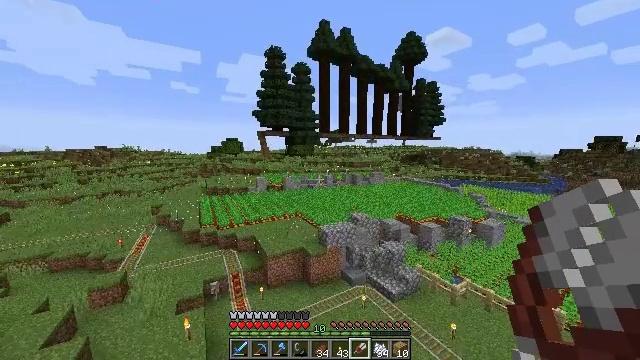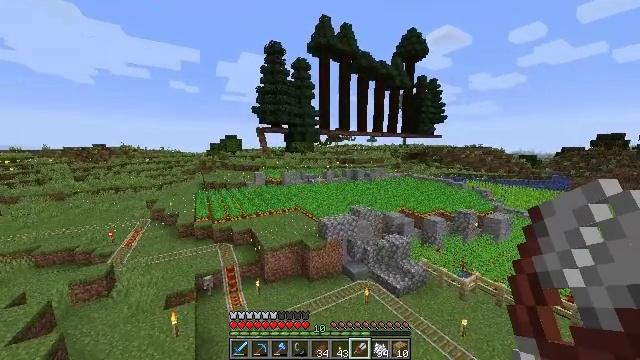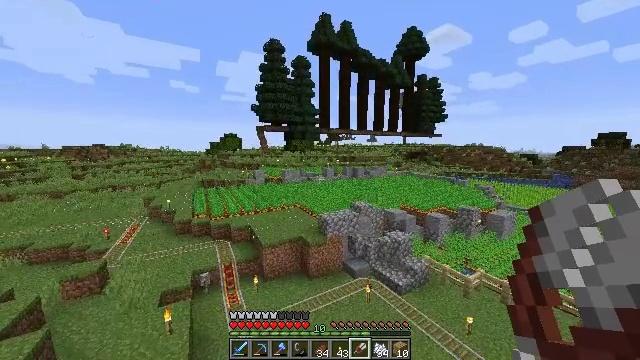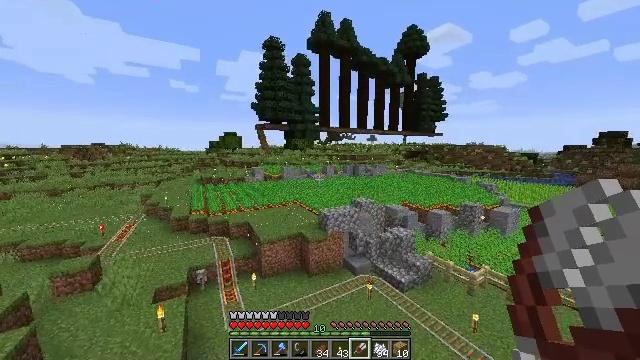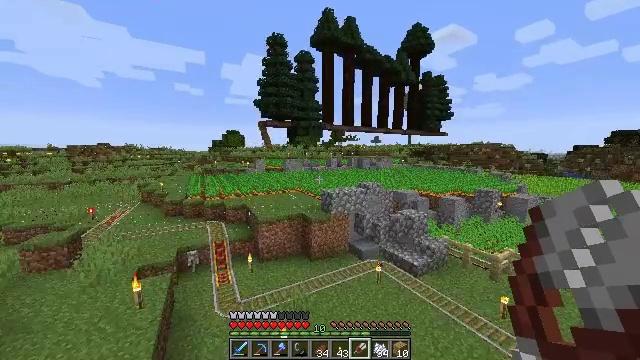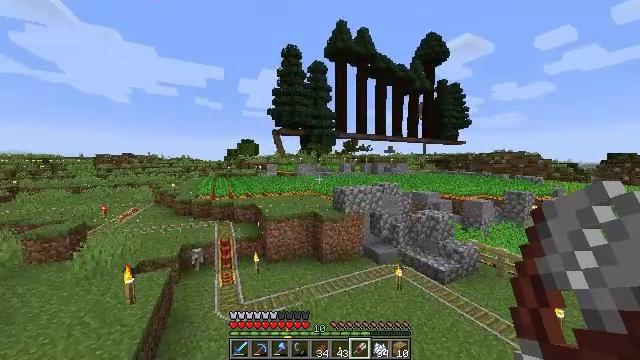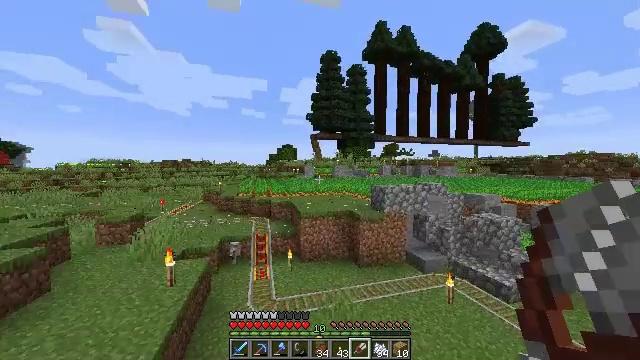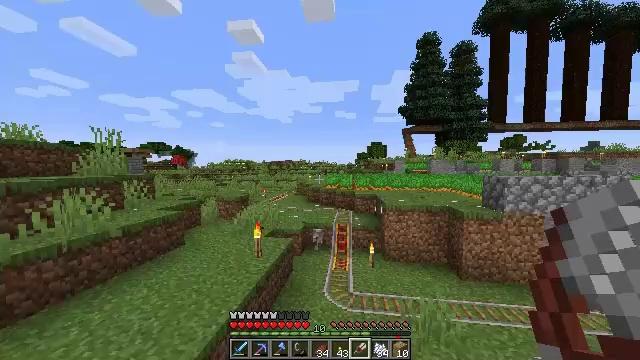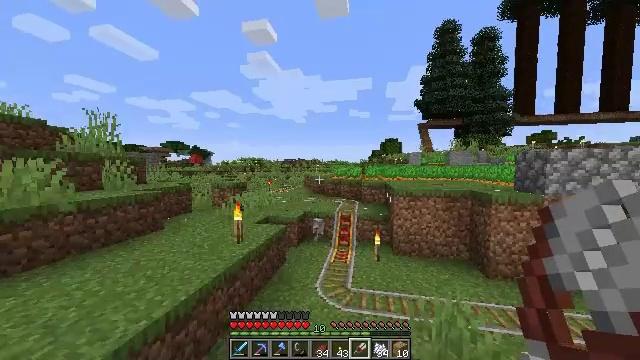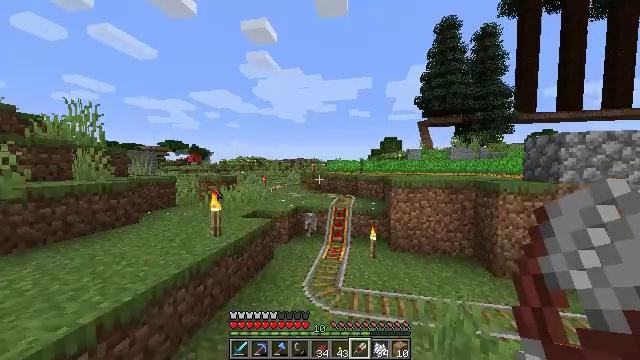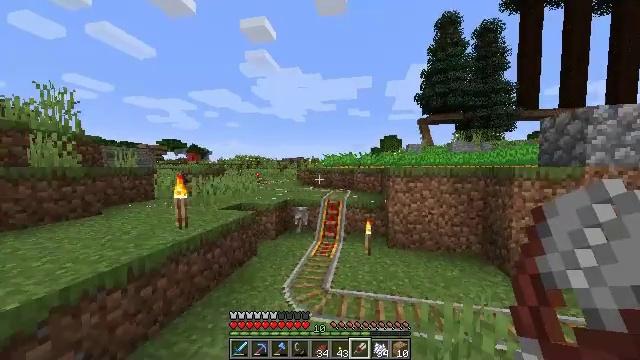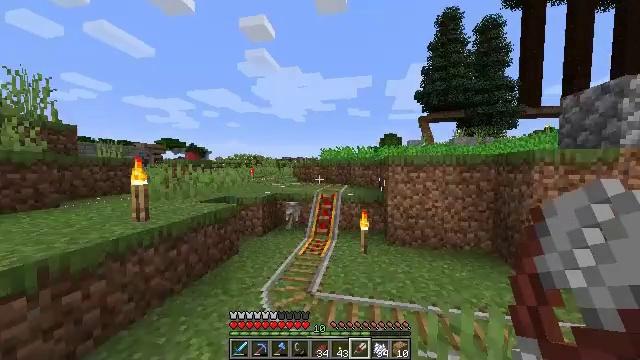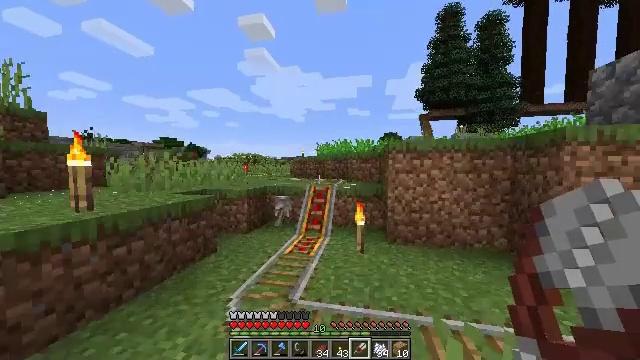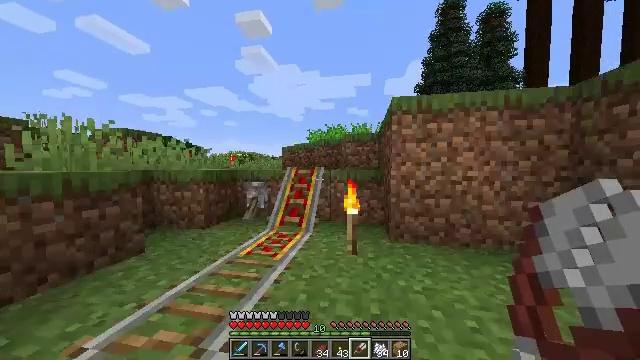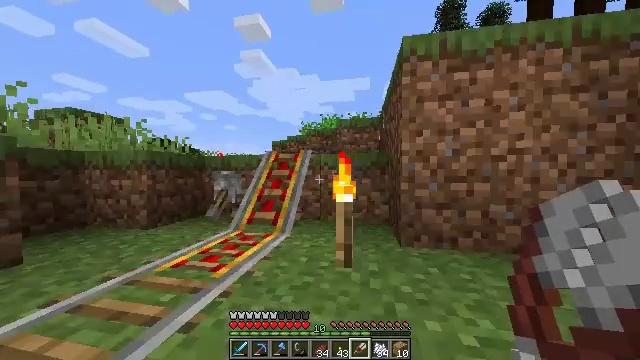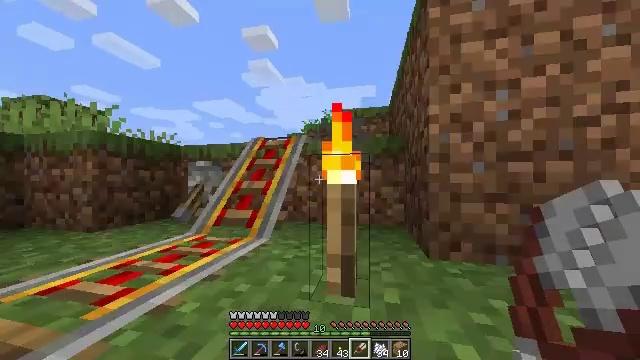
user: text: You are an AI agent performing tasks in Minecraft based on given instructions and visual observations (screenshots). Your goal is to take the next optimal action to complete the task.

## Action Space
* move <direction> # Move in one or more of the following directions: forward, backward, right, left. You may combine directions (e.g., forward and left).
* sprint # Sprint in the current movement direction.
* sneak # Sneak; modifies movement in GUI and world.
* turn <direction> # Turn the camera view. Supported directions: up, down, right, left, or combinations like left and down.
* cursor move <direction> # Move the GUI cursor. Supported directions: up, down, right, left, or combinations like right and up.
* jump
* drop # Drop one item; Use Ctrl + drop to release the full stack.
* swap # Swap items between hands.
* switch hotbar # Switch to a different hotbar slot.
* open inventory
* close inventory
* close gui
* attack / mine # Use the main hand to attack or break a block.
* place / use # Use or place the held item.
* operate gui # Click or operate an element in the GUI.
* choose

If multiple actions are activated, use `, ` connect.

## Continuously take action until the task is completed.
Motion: motion action
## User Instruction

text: Mine spruce leaves from the tree.
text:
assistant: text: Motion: move forward, sprint
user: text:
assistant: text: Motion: move forward, sprint, jump
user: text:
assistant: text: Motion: move forward, sprint, jump
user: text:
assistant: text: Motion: move forward, sprint, turn up, jump
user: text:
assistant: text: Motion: move forward, sprint, turn left and up, jump
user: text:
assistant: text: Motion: move forward, sprint, turn left and up, jump
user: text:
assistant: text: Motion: move forward, sprint, turn left
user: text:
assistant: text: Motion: move forward, sprint, turn left
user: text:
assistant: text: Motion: move forward, sprint
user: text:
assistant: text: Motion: move forward, sprint
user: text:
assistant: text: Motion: move forward, sprint
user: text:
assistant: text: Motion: move forward, sprint
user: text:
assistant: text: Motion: move forward, sprint
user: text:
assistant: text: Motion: move forward, sprint, turn up
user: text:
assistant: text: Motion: move forward, sprint, turn left and up
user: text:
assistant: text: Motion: move forward, sprint, turn left and up
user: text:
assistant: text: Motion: move forward, sprint, turn left and up
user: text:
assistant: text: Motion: move forward, sprint, turn left and up, jump
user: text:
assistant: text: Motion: move forward, sprint, turn left and up, jump
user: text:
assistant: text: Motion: move forward, sprint, turn left and up, jump
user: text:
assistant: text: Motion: move forward, sprint, jump
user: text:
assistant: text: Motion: move forward, sprint, jump
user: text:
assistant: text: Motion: move forward, sprint, jump
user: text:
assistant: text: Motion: move forward, sprint
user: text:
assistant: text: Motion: move forward, sprint
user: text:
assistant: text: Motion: move forward, sprint, turn right
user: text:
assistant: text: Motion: move forward, sprint, turn right and down
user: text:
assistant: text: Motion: move forward, sprint, turn right and down
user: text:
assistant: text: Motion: move forward, sprint, turn right and down
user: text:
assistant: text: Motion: move forward, sprint, turn right and down